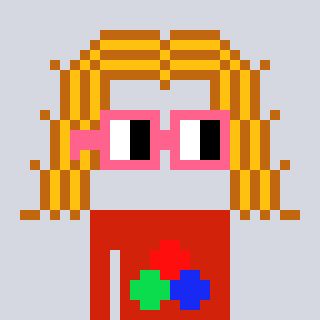
a pixel art character with square pink glasses, a hair-shaped head and a red-colored body on a cool background